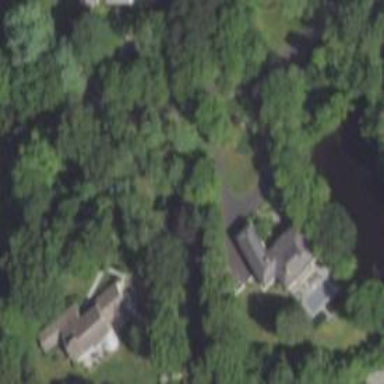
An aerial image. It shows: Driveway.